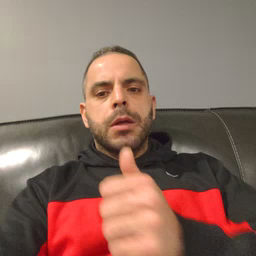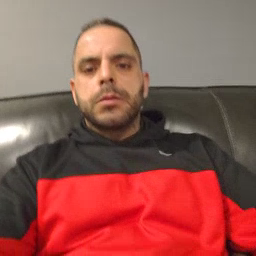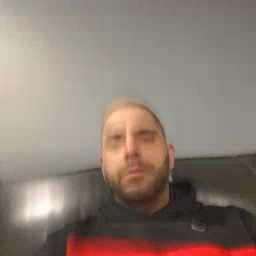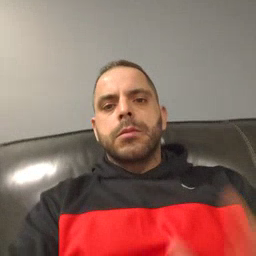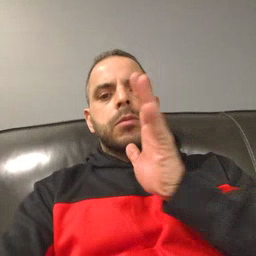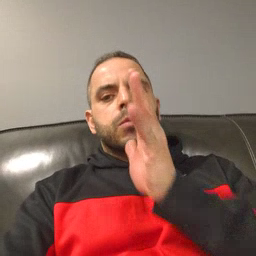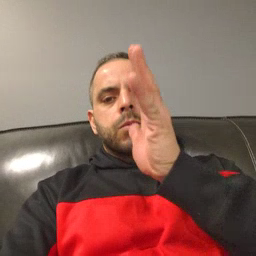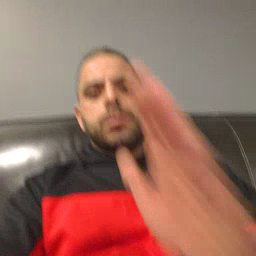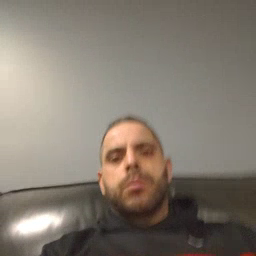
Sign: grandma